Question: Hello I am facing one issue during snapshot replication between SQl servers reside in Windows Azure Virtual Machine.
I had 2 VM with below configuration
1) Windows server 2012 (Installed sql server 2012 with msdn licence)
2) SQL server 2008 R2 (Databases reside on this server, on this i had created publisher for replication)
Now when i creating subscriber over target sql server (1st server) then while selecting publisher connection it shows me error in connecting as shown below image.
Is there any need to create virtual network? in future target server would be on premises server instead of Azure VM.

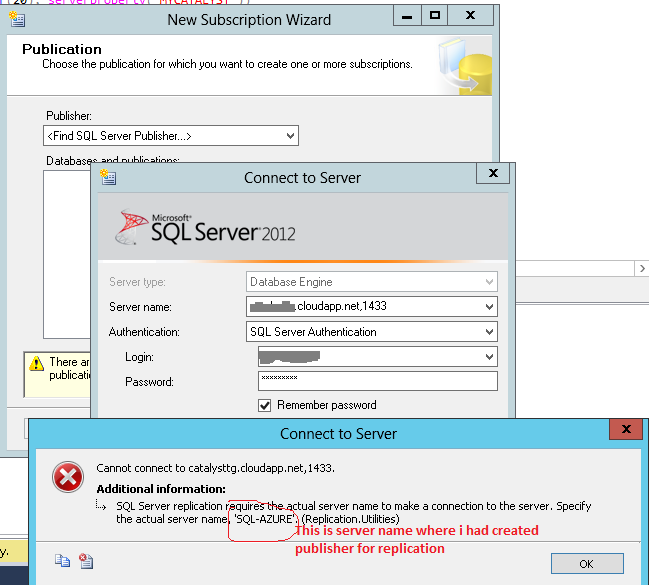
Answer: I got solution by adding alias entry in host file on VM (C:\Windows\System32\drivers\etc)